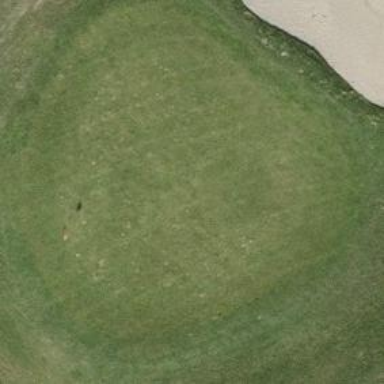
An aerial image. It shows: Golf fairway surrounded by grass.